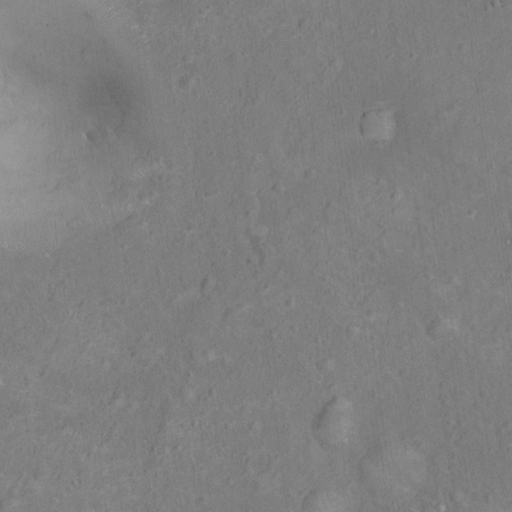
Classes present: Background, Cone